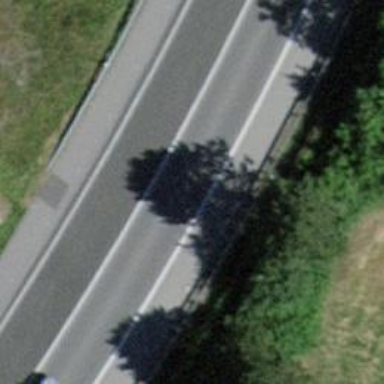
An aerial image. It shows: Asphalt motorway link.